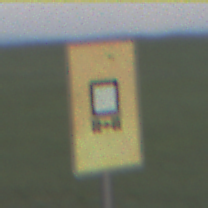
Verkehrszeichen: KennzeichnungspflichtigeFahrzeugeGefaehrlicheGueterOhnePfeilsymbol
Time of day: SunriseSunset
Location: Outdoor (Nature)
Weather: PartlyCloudy
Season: NotSpecified
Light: Natural